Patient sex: M
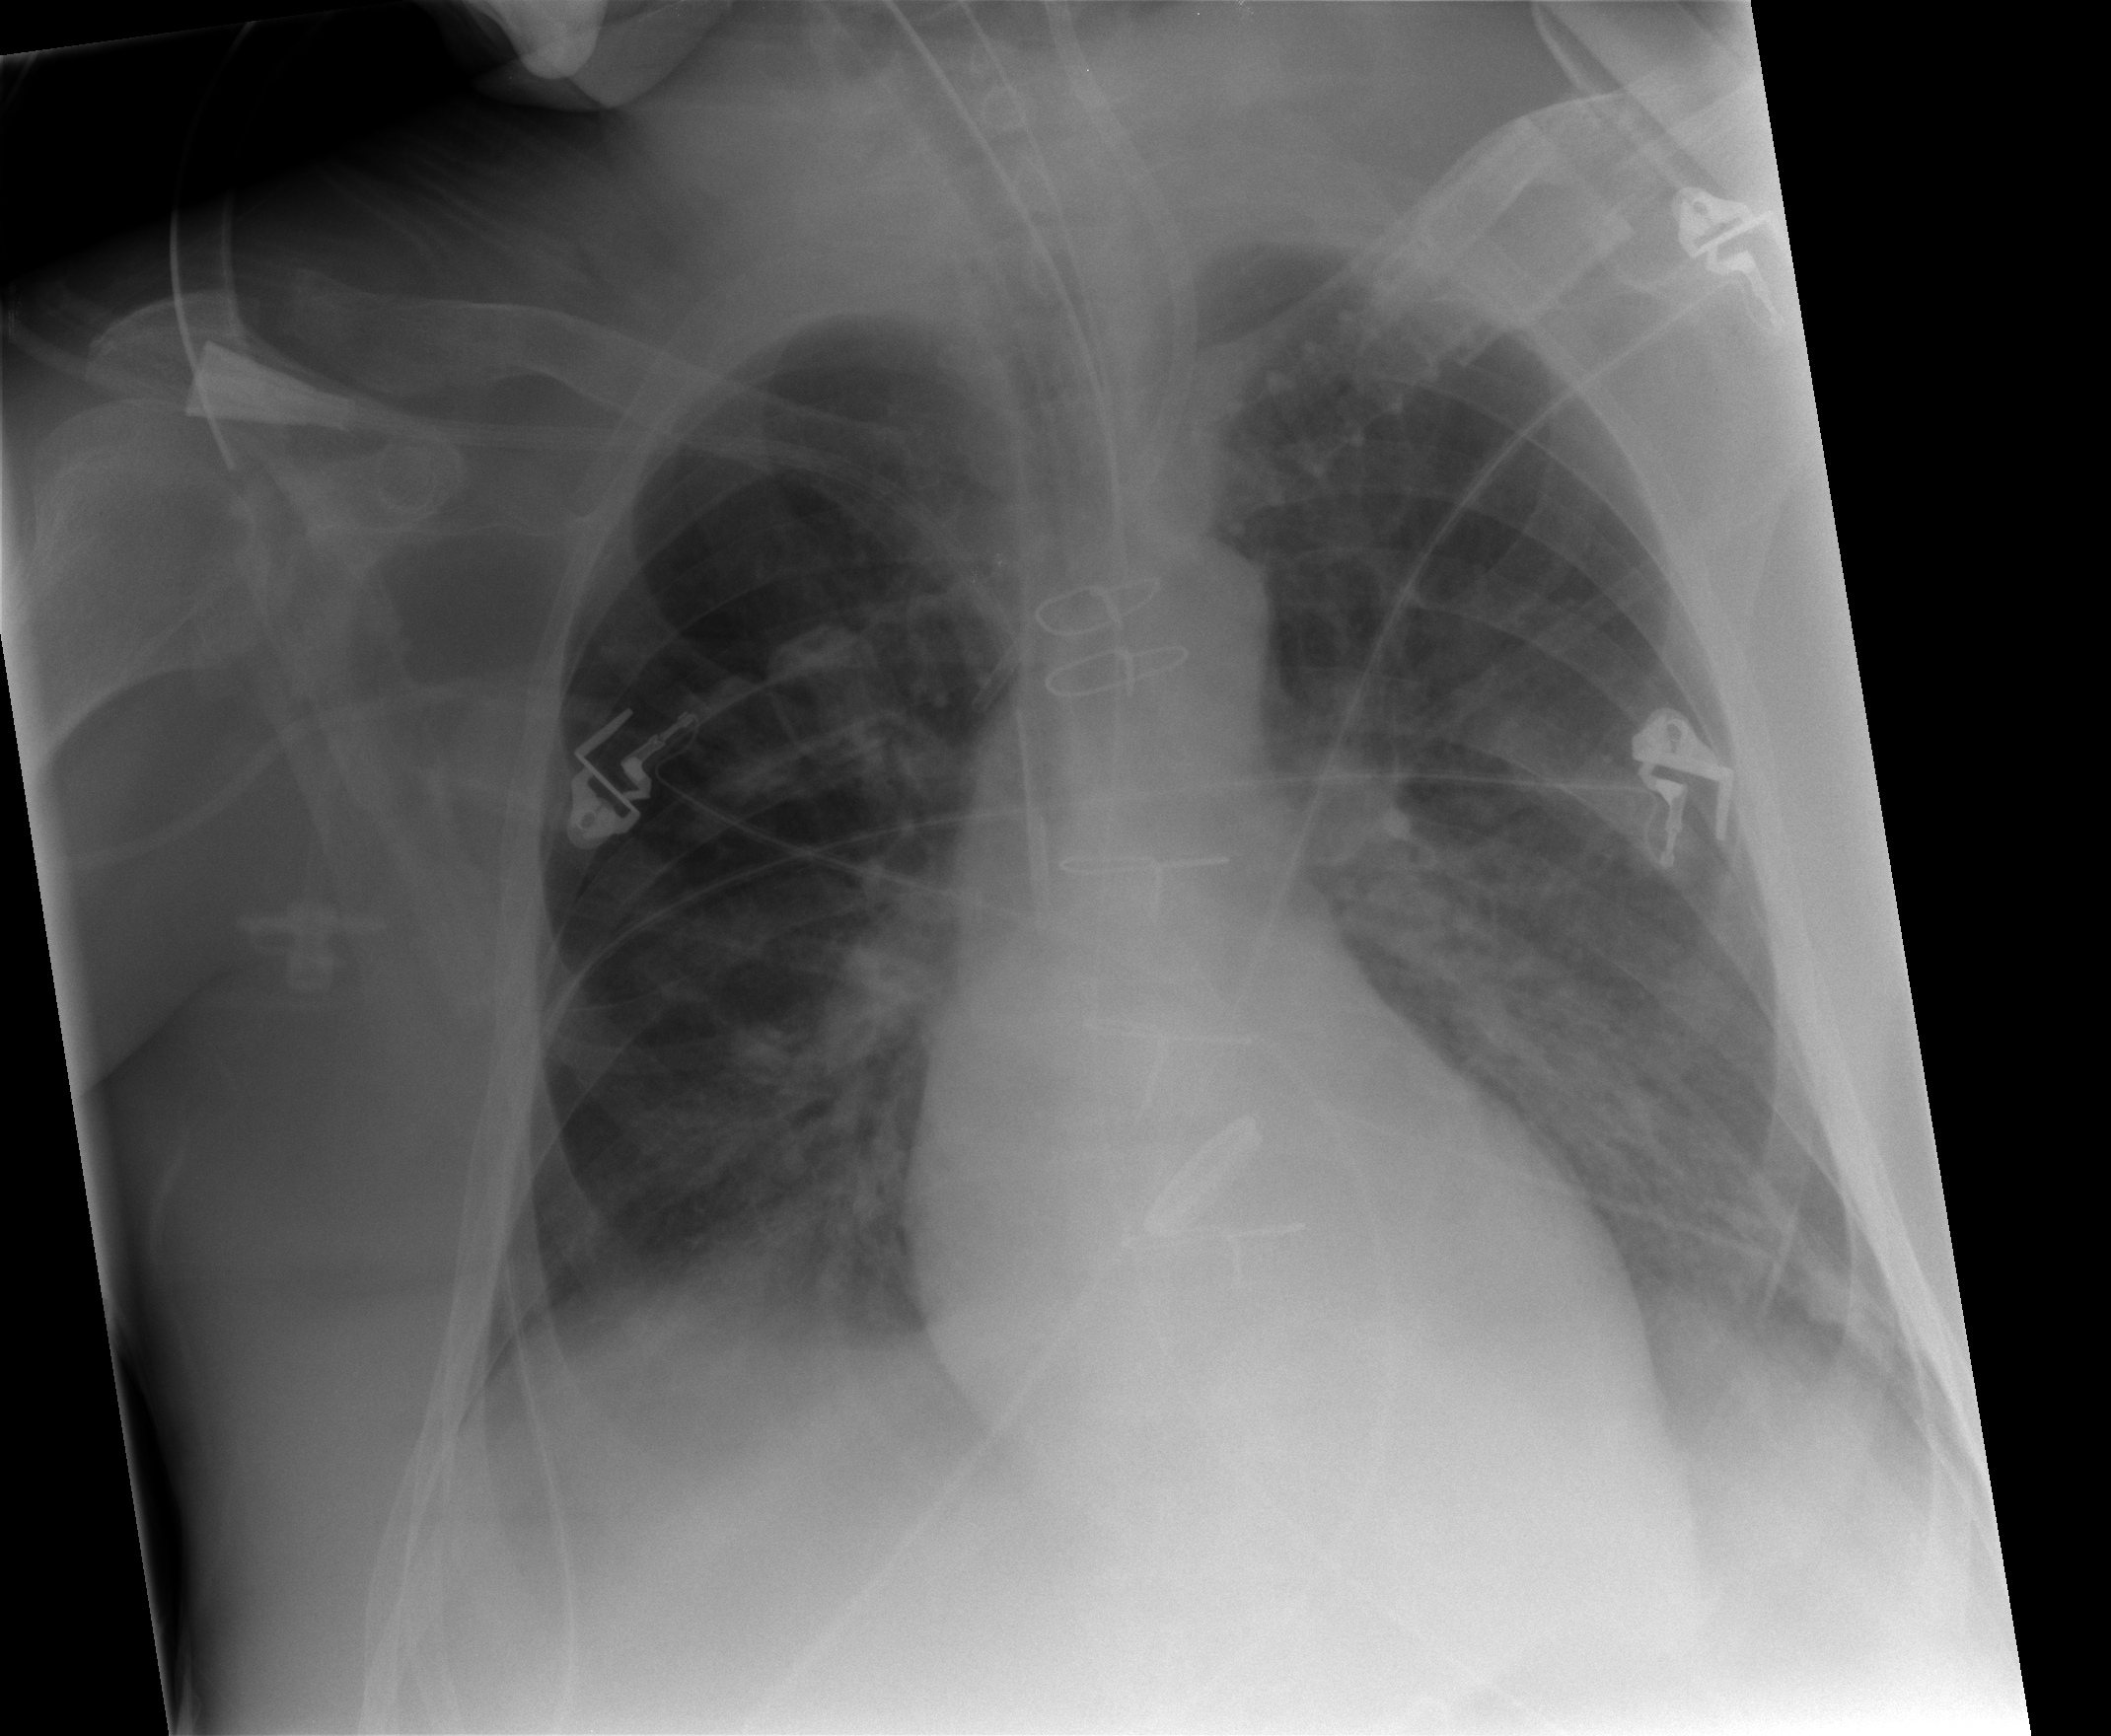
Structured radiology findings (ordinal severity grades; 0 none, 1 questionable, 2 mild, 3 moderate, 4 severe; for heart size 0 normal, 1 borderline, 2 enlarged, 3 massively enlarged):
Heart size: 0
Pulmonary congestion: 1
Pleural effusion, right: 1
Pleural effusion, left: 1
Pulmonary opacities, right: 1
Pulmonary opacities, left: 2
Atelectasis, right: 2
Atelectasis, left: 2